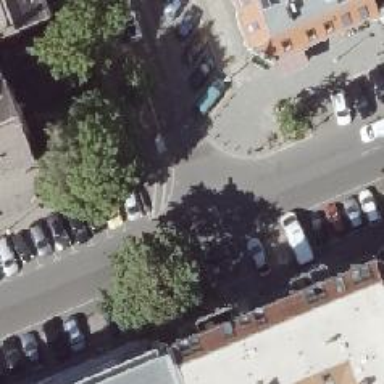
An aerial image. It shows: Unmarked crossing with kerb extension on the right side.